Question: I'm confused how to add the following black gradient to Action Bar.
I search a lot for this, but I couldn't find the same.
I have seen this gradient in many apps, moreover it's not a drawable file maybe drawable xml file.
I tested by making gradient file but gave no exact result

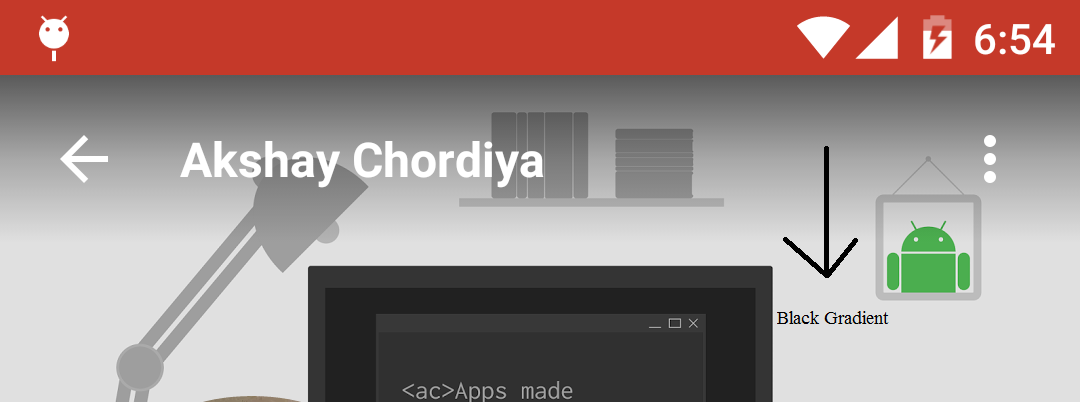
Answer: Check first example from <URL>
You'll need to create ab_background.xml with gradient action bar.